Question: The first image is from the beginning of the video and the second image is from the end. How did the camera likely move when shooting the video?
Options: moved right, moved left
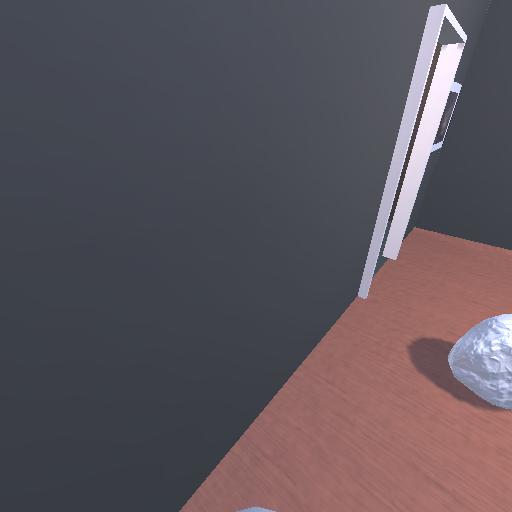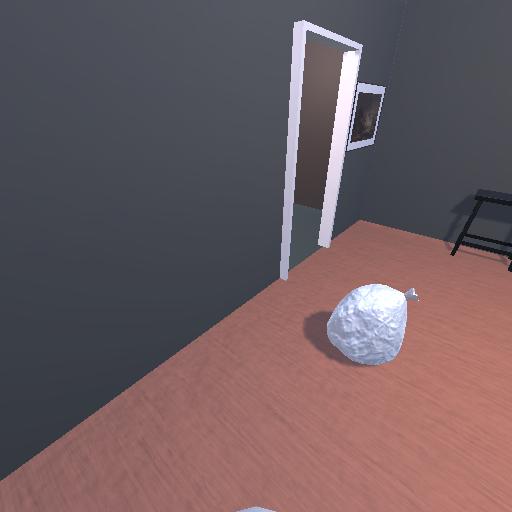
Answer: moved right